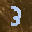
Label: 3